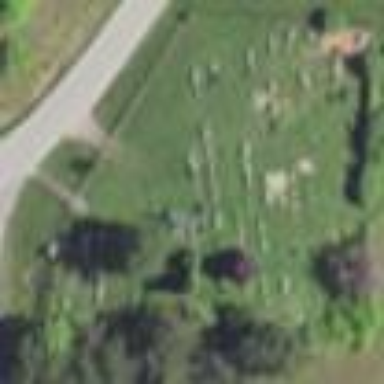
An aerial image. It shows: Cemetery.